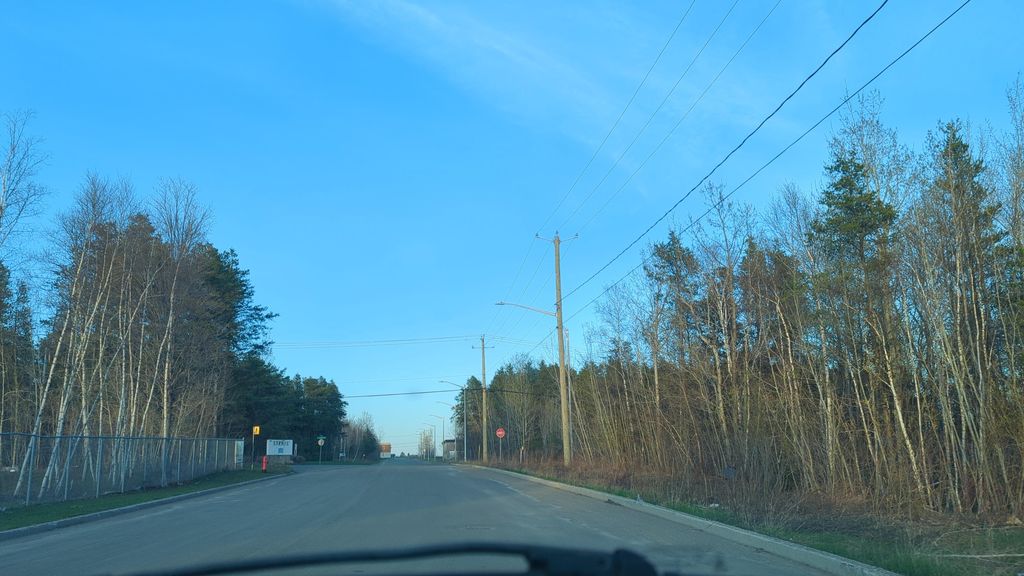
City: quebec_city